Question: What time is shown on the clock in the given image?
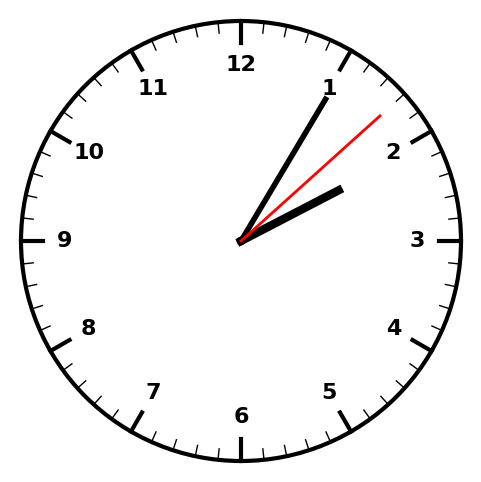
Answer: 02:05:08